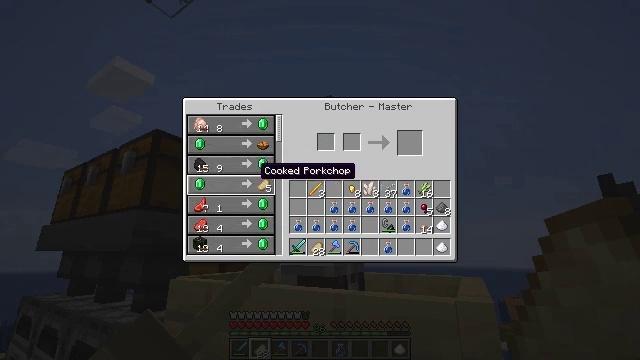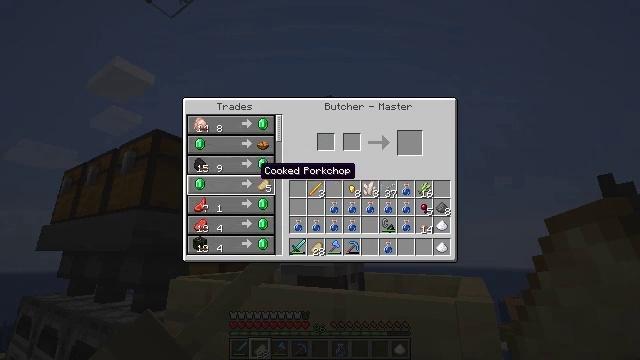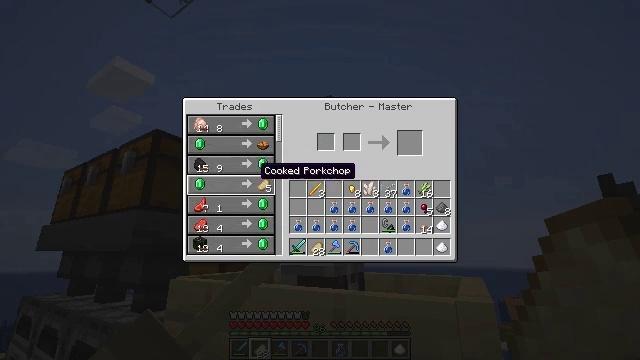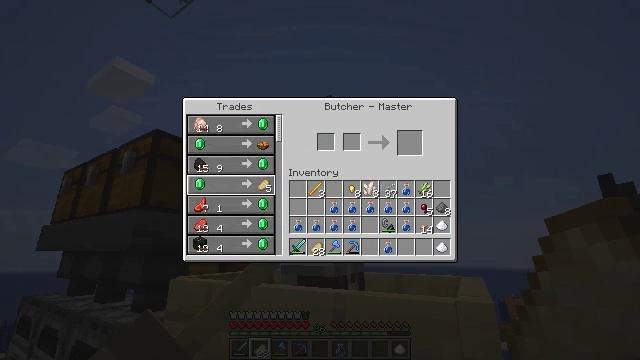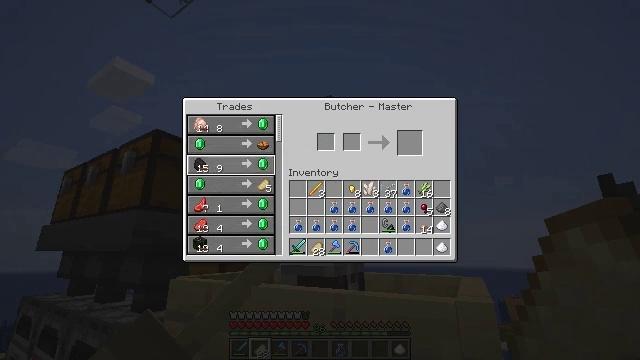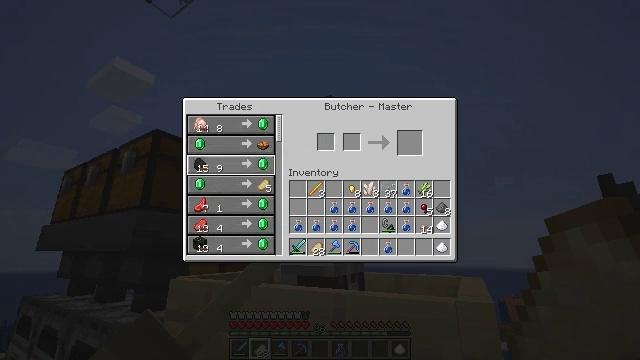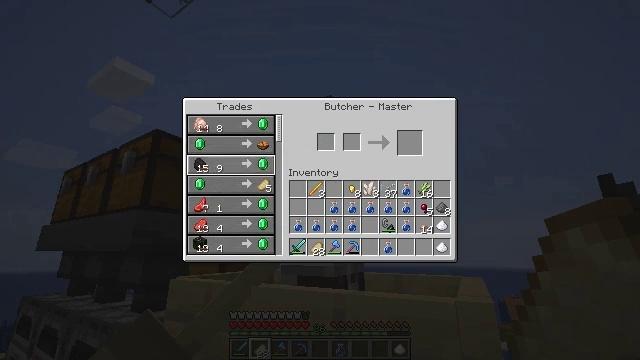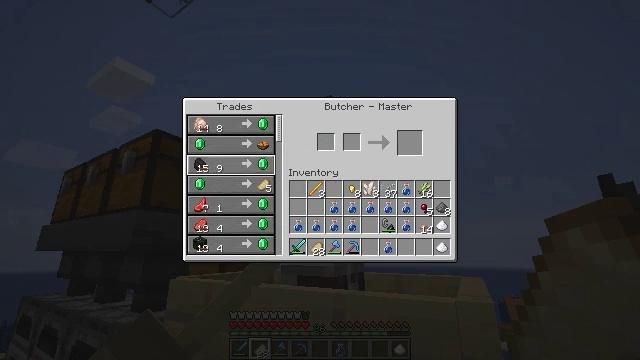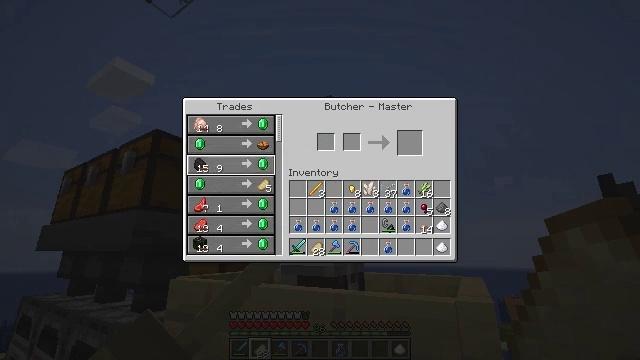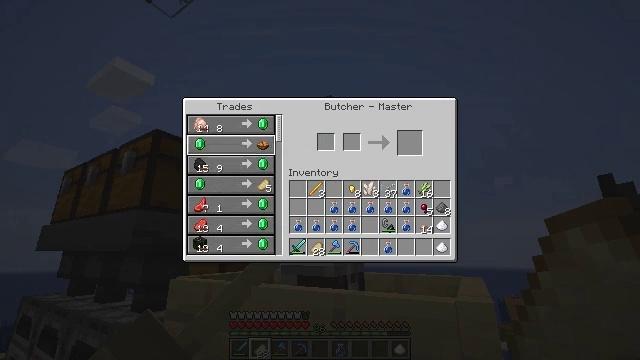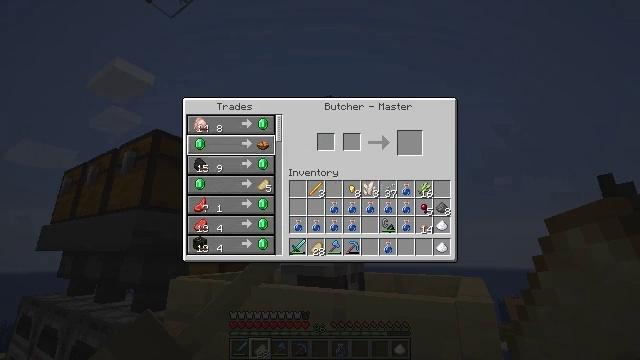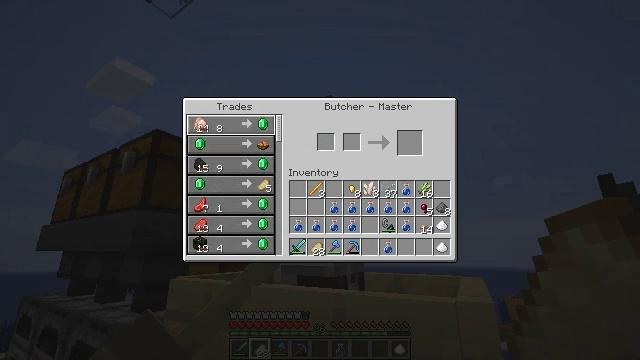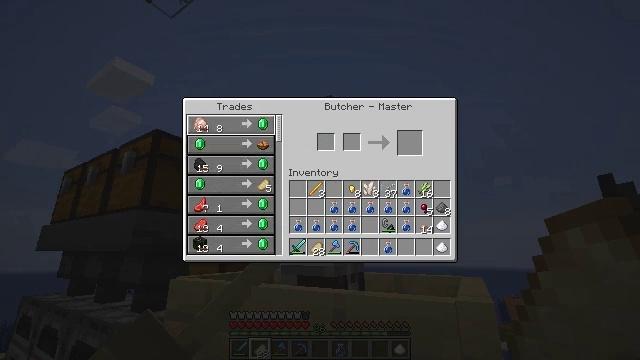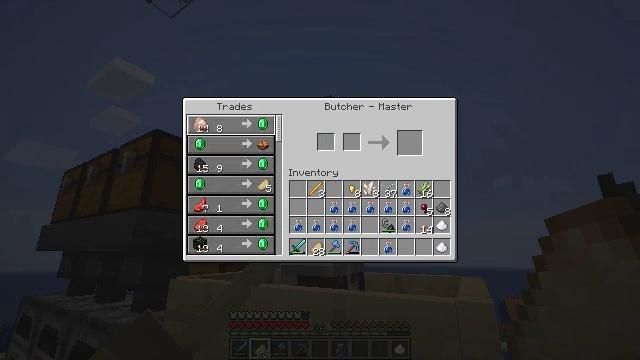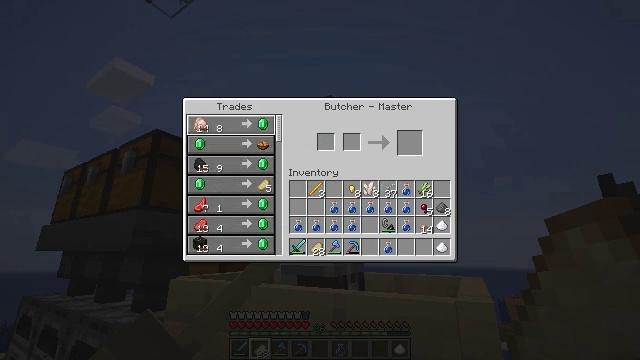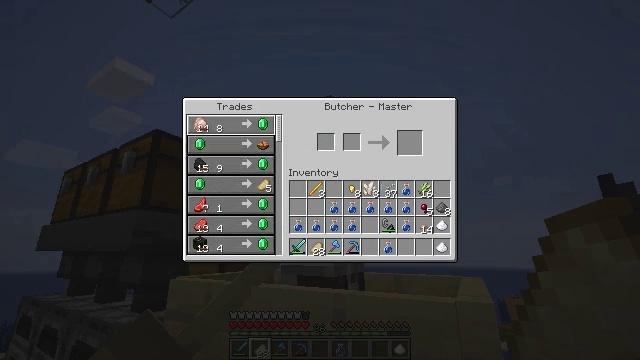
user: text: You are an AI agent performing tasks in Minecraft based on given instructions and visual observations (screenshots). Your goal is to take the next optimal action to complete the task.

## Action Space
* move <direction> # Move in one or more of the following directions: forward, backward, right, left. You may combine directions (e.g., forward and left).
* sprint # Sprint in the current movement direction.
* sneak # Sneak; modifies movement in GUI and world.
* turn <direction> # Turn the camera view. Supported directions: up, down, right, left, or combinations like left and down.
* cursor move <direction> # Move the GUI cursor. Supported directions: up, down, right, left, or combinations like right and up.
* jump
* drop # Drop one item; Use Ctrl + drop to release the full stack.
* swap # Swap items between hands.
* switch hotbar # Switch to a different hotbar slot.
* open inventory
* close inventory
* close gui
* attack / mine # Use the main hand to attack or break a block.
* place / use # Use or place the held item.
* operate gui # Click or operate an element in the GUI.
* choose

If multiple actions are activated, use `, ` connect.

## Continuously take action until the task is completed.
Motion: motion action
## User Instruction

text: Put spider eye, brown mushroom, and sugar in crafting grid to get a fermented spider eye.
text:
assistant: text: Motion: no_op
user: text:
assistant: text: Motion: no_op
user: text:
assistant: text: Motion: no_op
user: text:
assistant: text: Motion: no_op
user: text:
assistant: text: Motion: no_op
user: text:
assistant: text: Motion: no_op
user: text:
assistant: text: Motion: cursor move left
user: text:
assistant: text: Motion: no_op
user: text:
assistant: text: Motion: no_op
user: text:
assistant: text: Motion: cursor move up
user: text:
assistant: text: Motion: cursor move up
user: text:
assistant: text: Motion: no_op
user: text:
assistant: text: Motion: no_op
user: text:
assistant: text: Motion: no_op
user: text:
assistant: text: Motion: no_op
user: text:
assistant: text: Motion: no_op
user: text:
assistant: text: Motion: cursor move right and down
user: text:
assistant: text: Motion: no_op
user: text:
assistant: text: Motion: no_op
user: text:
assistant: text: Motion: no_op
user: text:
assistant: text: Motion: no_op
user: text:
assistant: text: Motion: no_op
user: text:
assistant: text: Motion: no_op
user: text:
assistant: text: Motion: no_op
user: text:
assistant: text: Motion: no_op
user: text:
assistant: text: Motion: cursor move left
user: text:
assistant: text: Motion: no_op
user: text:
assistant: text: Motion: no_op
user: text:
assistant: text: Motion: no_op
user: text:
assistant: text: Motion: cursor move up